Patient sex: M
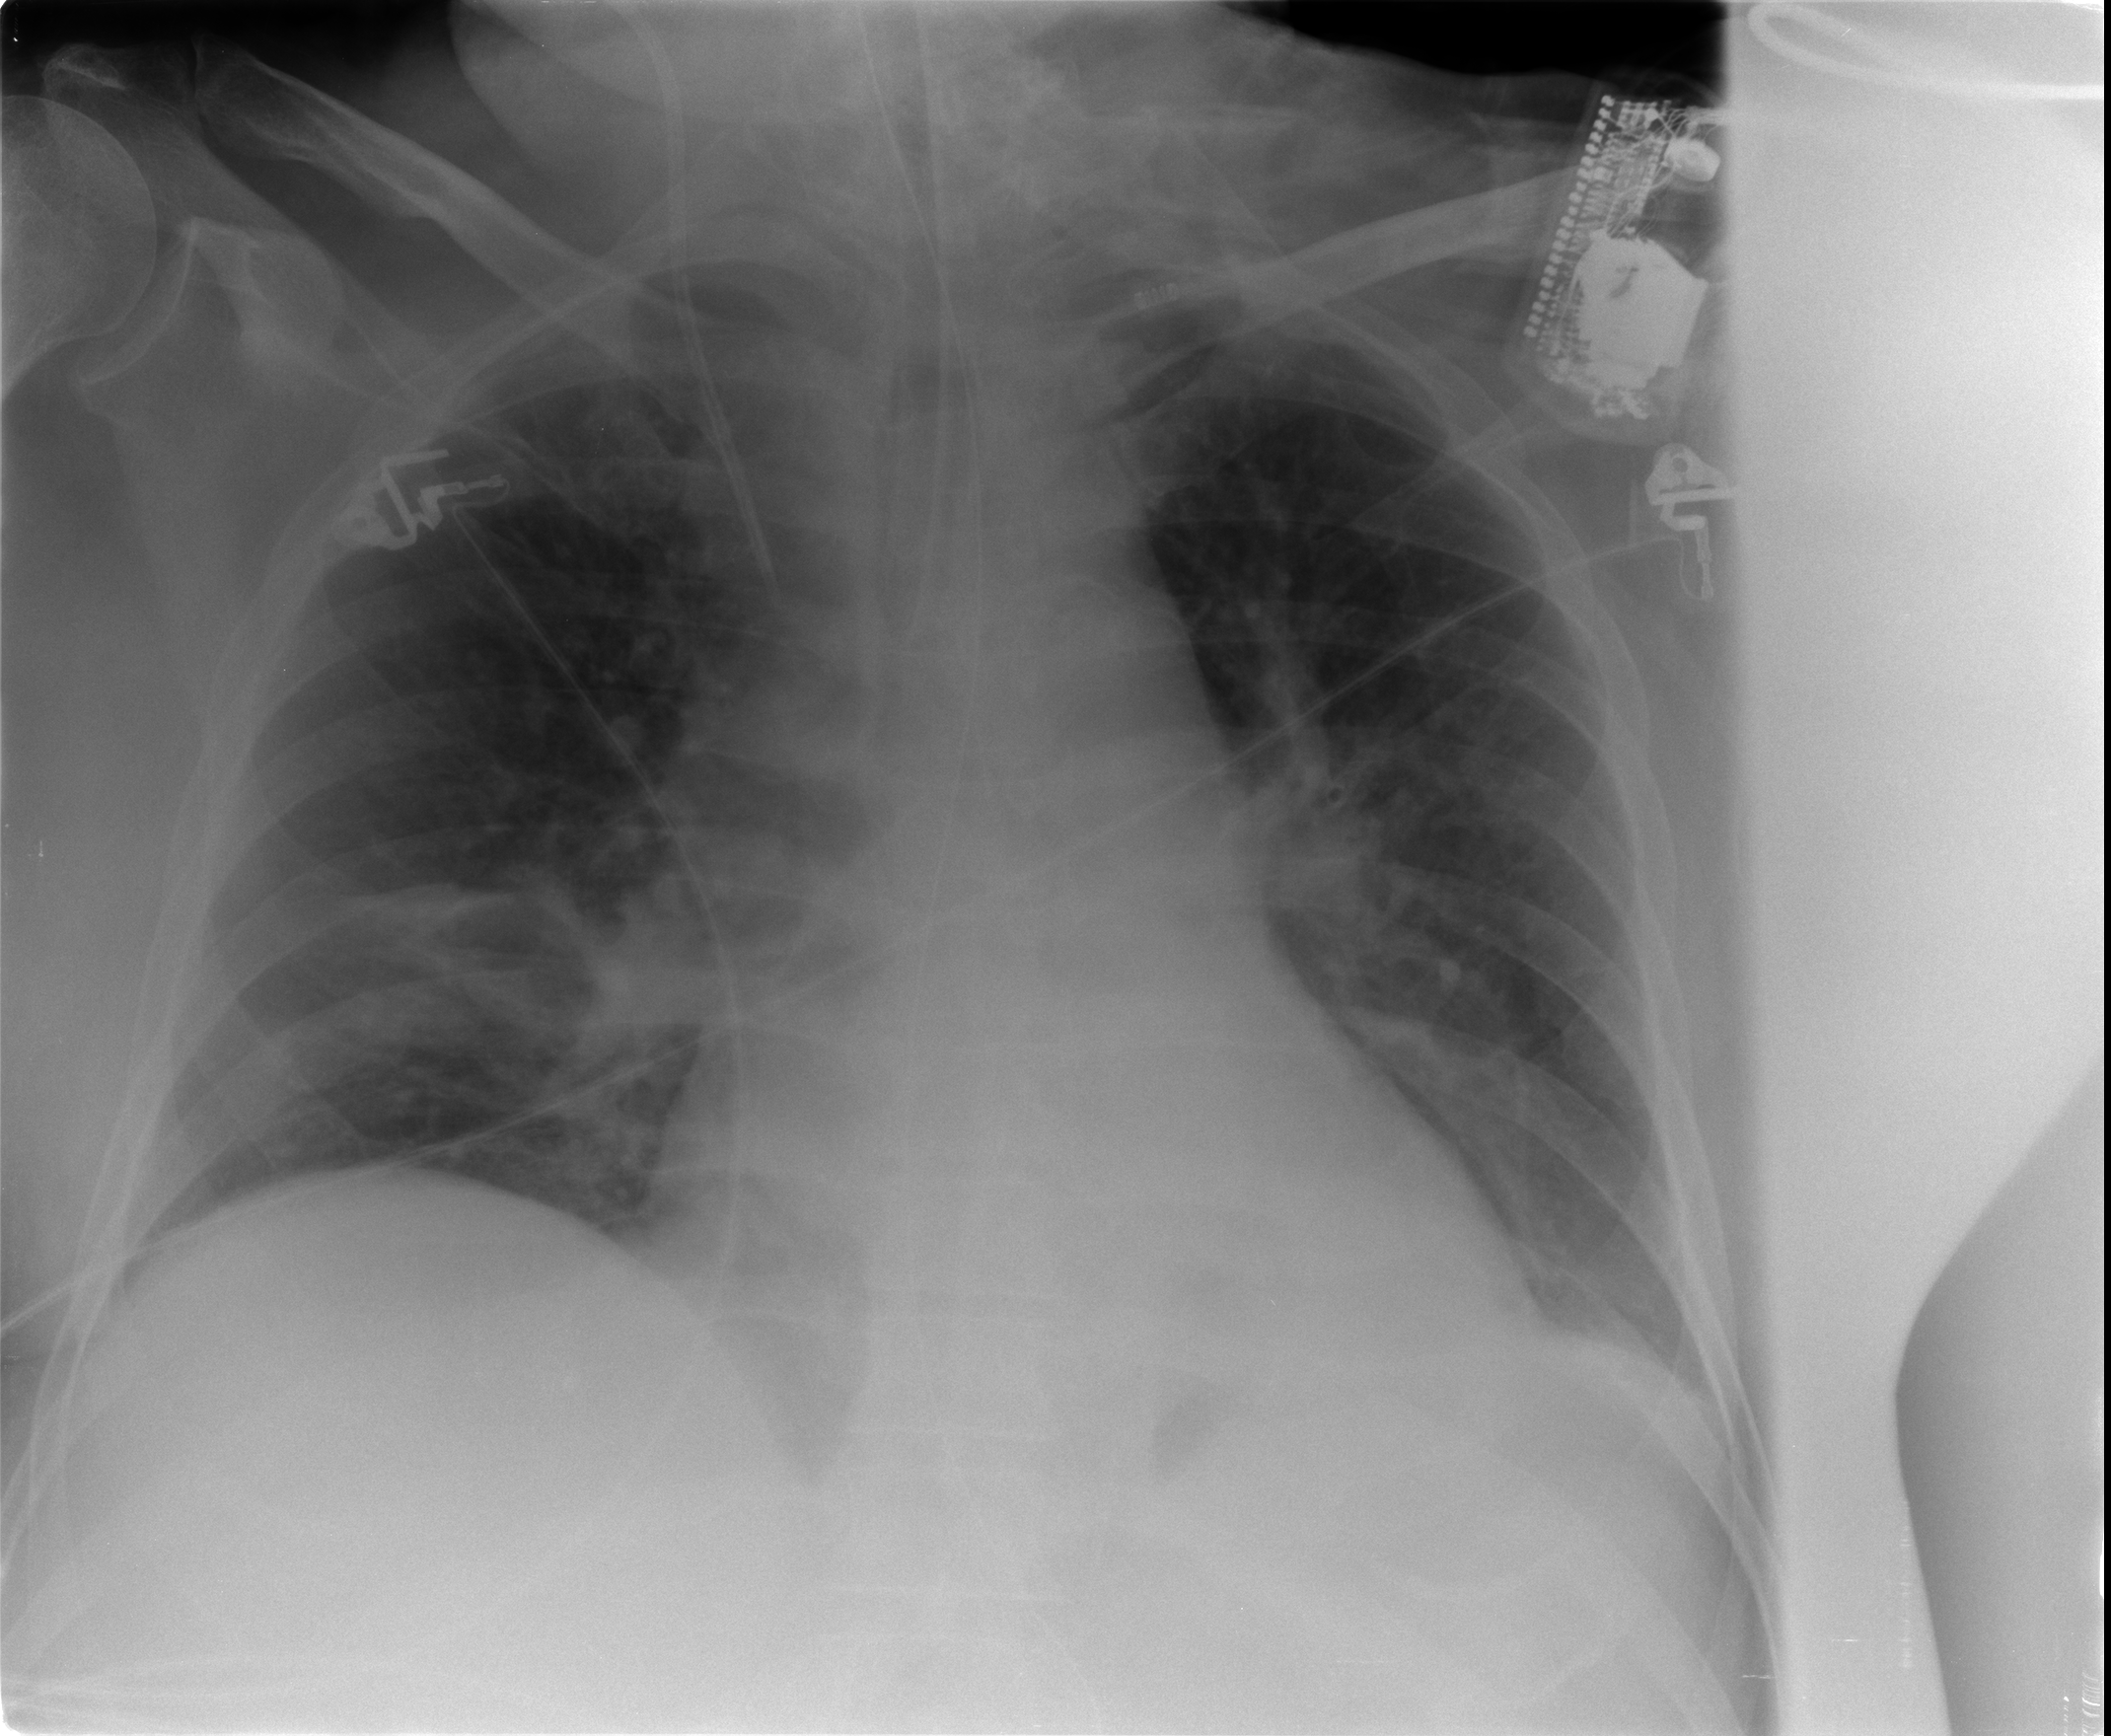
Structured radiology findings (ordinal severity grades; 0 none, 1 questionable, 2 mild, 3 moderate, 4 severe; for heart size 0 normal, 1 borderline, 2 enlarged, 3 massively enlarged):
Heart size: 0
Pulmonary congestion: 2
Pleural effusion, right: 1
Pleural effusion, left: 0
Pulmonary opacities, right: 2
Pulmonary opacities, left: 2
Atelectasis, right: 2
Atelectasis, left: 2